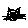
Label: cat